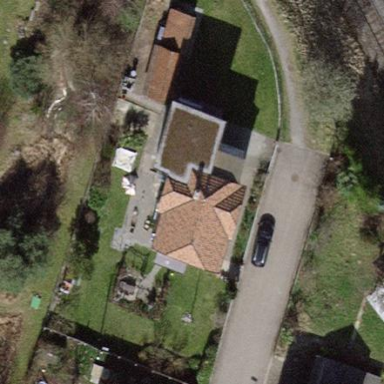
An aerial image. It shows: Detached building.